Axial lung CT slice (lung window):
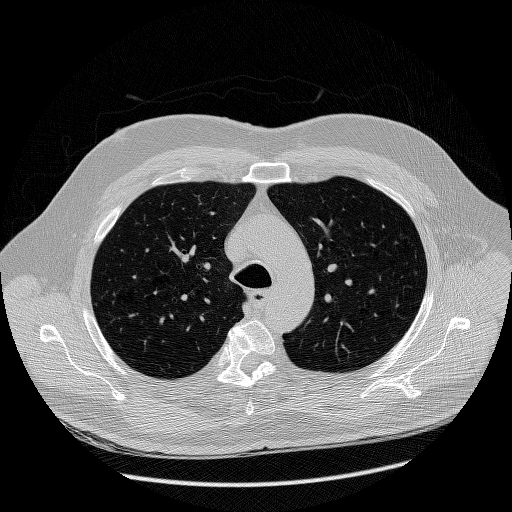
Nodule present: no